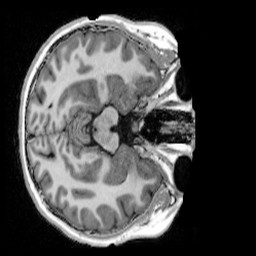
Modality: UNIT1_denoised
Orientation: axial
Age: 11
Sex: female
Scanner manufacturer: siemens
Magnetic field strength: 3 T
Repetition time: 4 s
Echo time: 0.00303 s